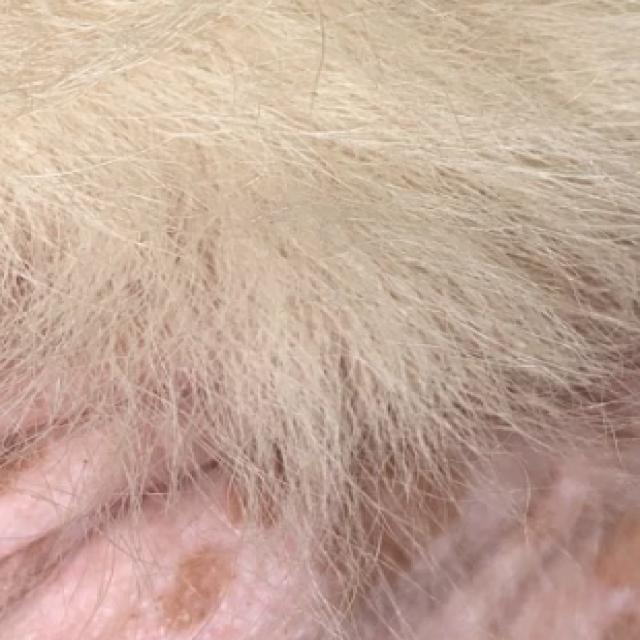
Canine demodicosis (Demodex mange) — caused by Demodex canis mites. Presents with alopecia, follicular papules, pustules, and comedones. Often localized on face and forelimbs.